Question: I'm using struts2(struts2-json-plugin) to handle 'Content-Type=application/json' request,
everything is fine where params style is lower camel case,like '{"region":"China","version":"v4"}'.
But it can't work when params is upper camel case,like '{"Region":"China","Version":"v4"}'.
I've already read struts docs(<URL>,and still not find the way to solve.
this is part of my struts.xml:

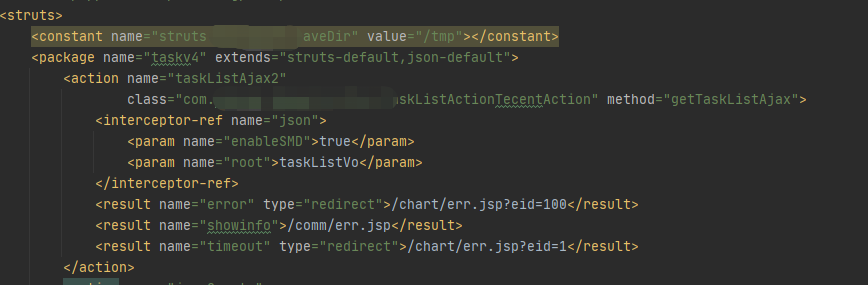
Answer: It can't work with case insensitive json objects because names are translated into Java class variables of the action class that are case sensitive.
The json plugin contains the interceptor named 'json' which you should configure to the action to deserialize json content from the request. <URL> answer points to some classes responsible for serialization/deserialization and populating Java objects.
> If you don't want to populate the action then you should not use this interceptor. Instead manually parse the request with this or any other third party library to get the 'JSONObject'. Or you could rewrite the interceptor and comment that code that is using 'JSONPopulator' but deserialize the object with 'JSONUtil'.
If you want to transform json objects with lower case names to camel case then you should override one of these classes before the population process to correspond to Java class variables names.